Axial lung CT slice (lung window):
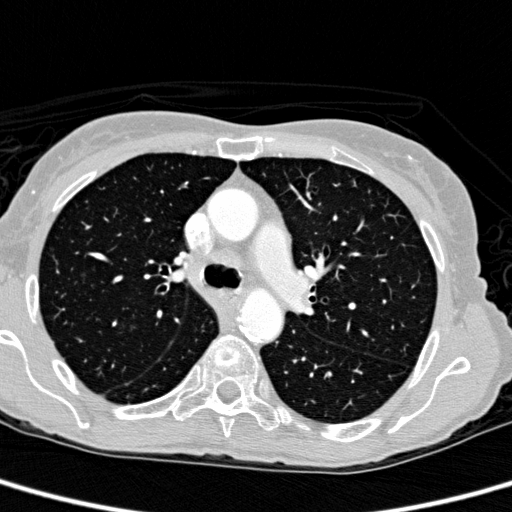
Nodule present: no